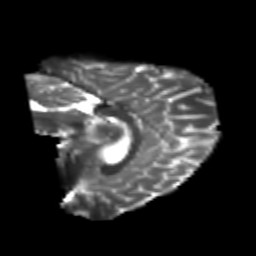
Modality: T2w
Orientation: sagittal
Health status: healthy
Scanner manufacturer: philips
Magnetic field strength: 3 T
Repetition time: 6.964 s
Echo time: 0.092 s